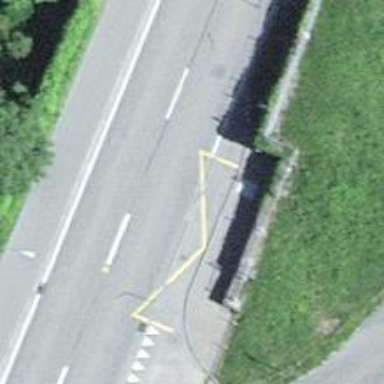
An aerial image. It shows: Bus stop with stop position for public transport.